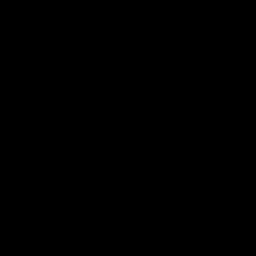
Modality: T1w
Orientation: sagittal
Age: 21
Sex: female
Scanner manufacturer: ge
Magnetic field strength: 3 T
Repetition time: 0.00886 s
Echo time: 0.003756 s